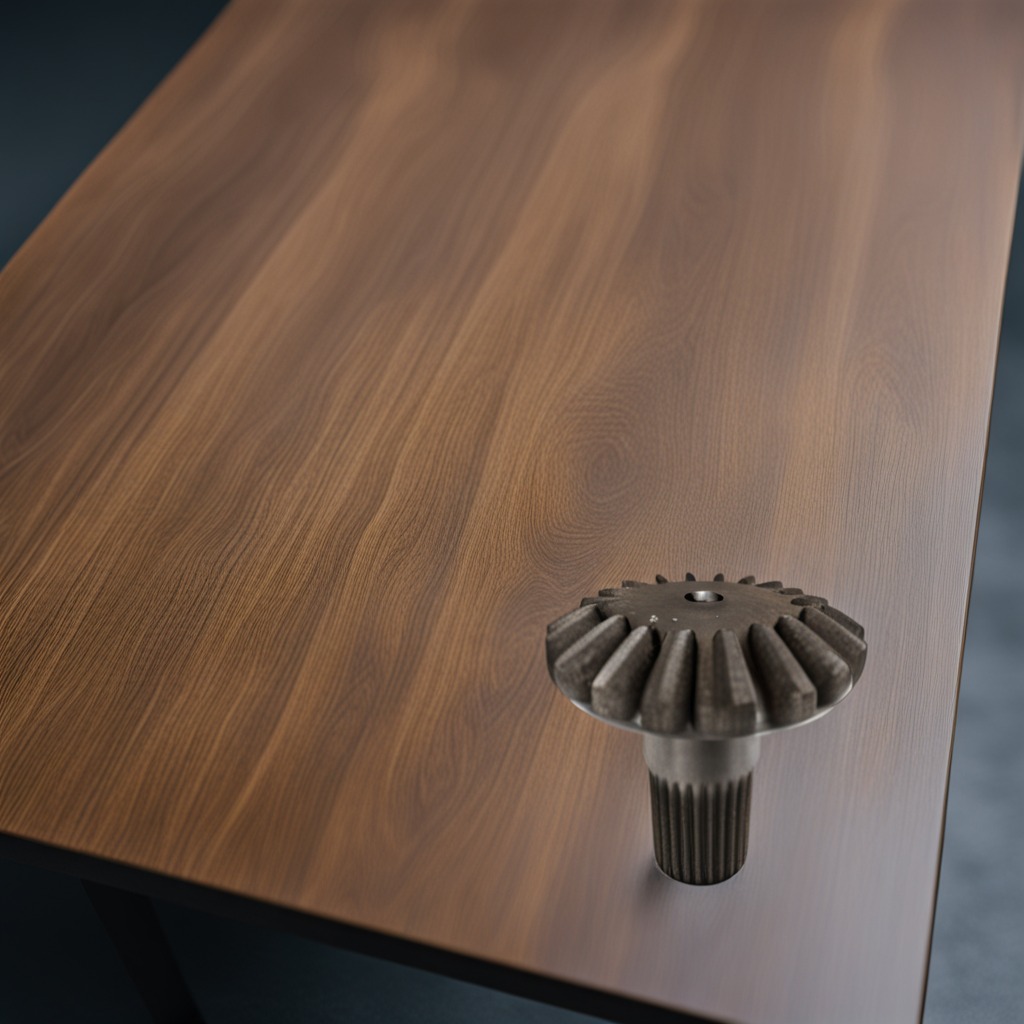
A steel gear with teeth is lying on a table.